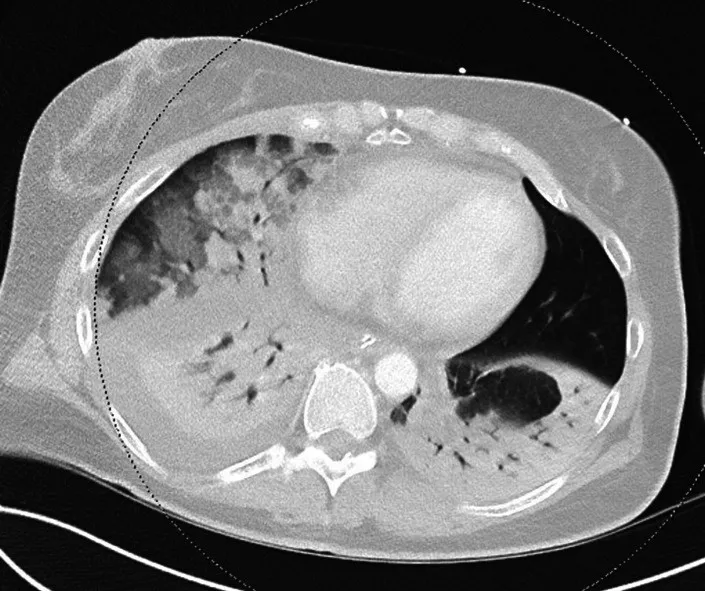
Thoracic CT scan showing bilateral pneumonic infiltrations and right-side pleural effusion.
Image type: radiology (ct)